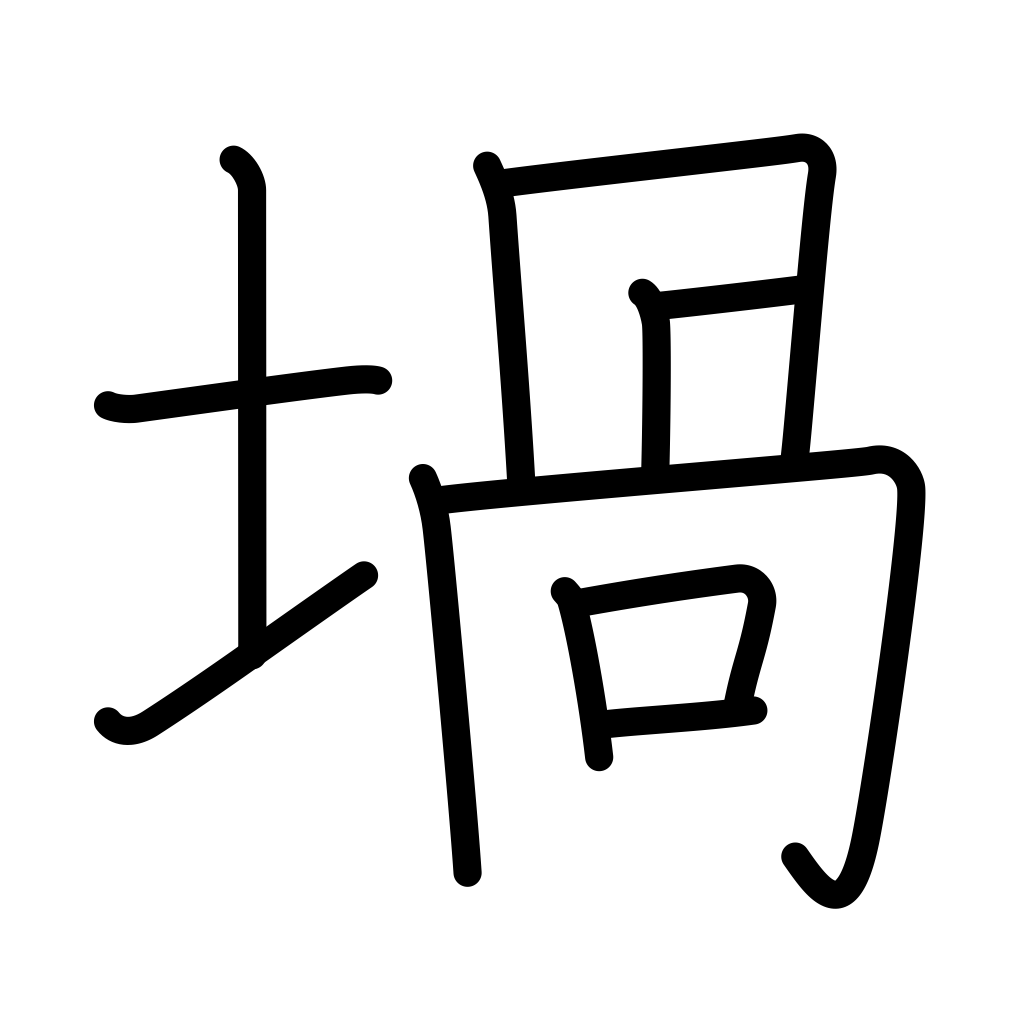
Meaning: crucible, melting pot